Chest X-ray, PA view. Patient: 11 years old, sex M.
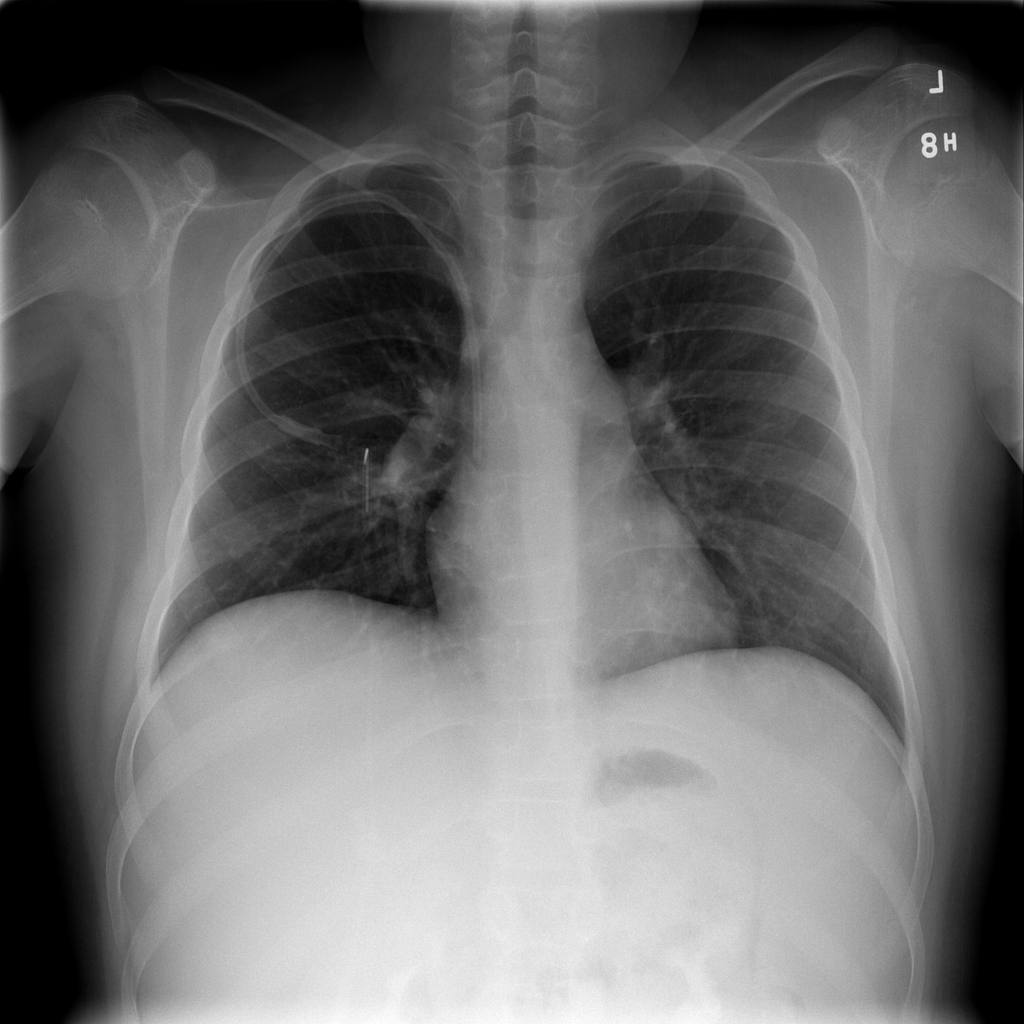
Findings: No Finding